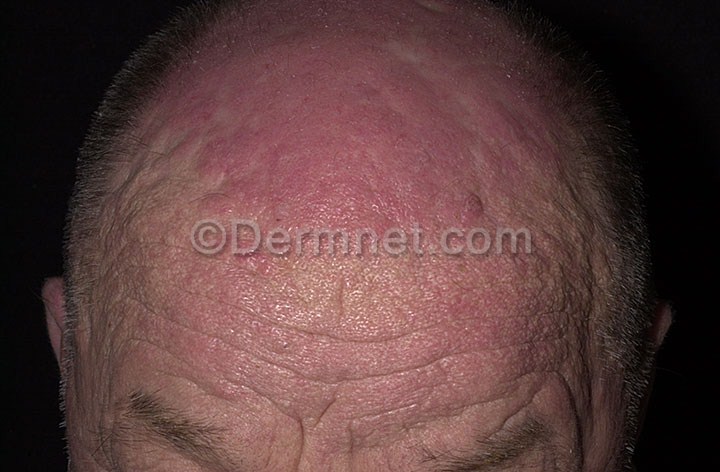
Disease: Lupus and other Connective Tissue diseases